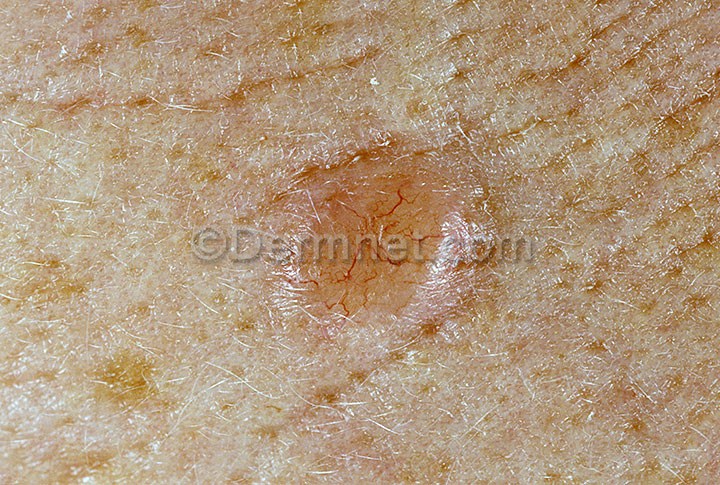
Disease: Actinic Keratosis Basal Cell Carcinoma and other Malignant Lesions